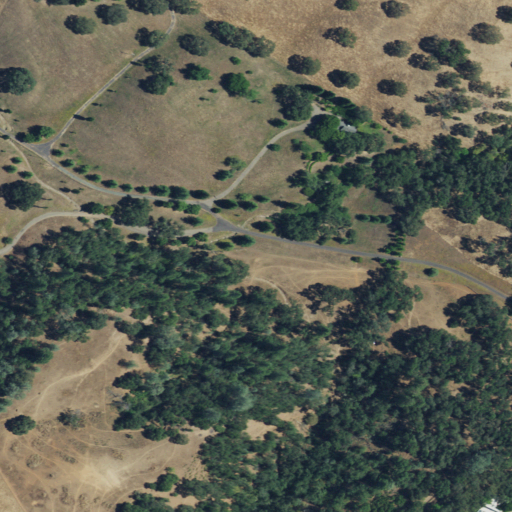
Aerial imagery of valley in California named Whisky Gulch containing shrub, evergreen forest, grassland, deciduous forest, open development, and low intensity development